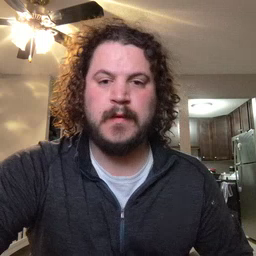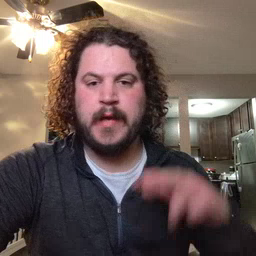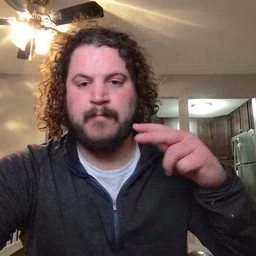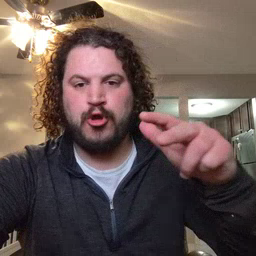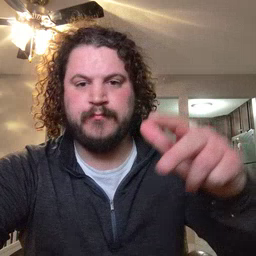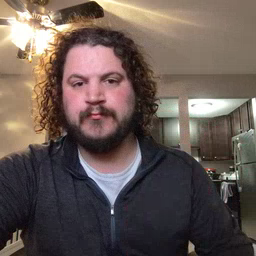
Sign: helicopter